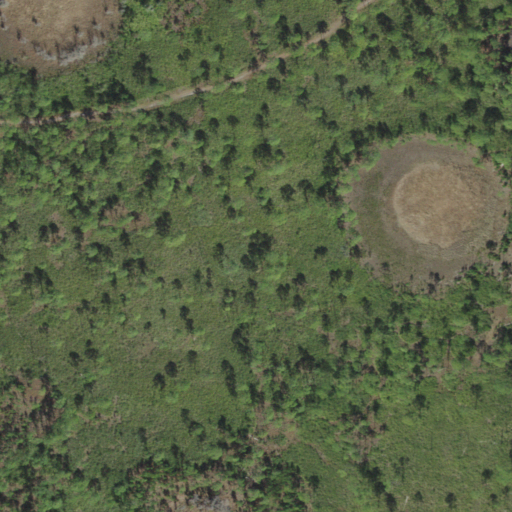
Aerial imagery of island in Florida named Buster Island containing woody wetlands, herbaceous wetlands, open water, mixed forest, and evergreen forest